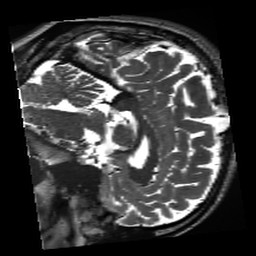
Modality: inplaneT2
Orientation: sagittal
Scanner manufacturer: siemens
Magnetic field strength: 3 T
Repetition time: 11 s
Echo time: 0.059 s